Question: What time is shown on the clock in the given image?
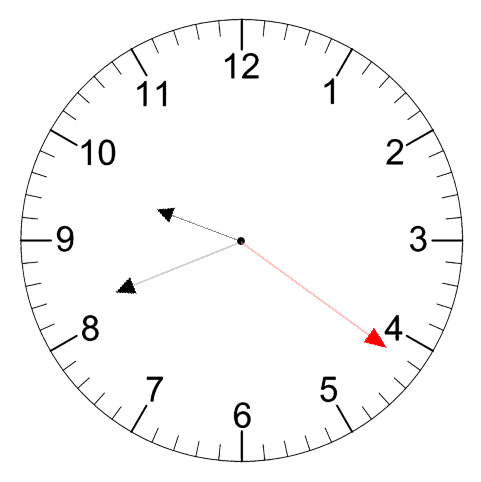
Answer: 09:41:21